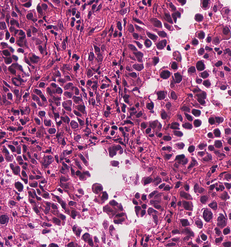
Tumor epithelial tissue: yes
Tumor-associated stroma tissue: yes
Normal tissue: no